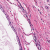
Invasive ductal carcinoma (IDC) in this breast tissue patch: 0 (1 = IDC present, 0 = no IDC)